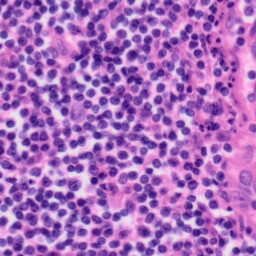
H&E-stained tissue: Tonsil